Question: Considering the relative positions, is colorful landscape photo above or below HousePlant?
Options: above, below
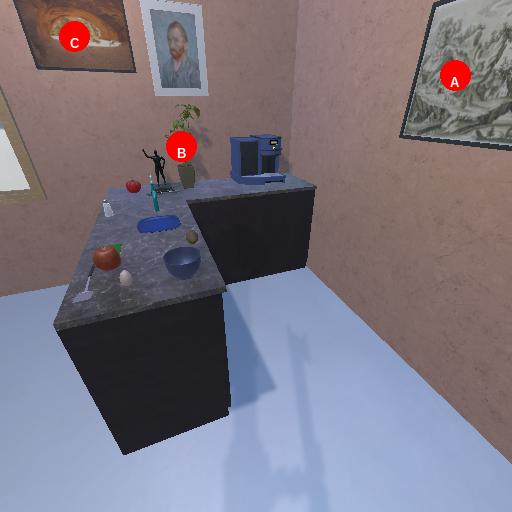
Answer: above